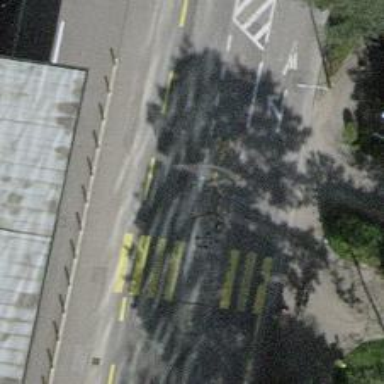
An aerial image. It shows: Secondary road with asphalt surface. There is dedicated cycle lane on the left side.